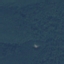
Land use / land cover class: Forest